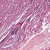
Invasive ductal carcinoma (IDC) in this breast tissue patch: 0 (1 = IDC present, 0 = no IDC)